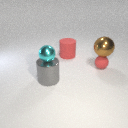
small red rubber sphere to the right of large red rubber cylinder